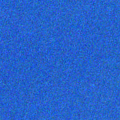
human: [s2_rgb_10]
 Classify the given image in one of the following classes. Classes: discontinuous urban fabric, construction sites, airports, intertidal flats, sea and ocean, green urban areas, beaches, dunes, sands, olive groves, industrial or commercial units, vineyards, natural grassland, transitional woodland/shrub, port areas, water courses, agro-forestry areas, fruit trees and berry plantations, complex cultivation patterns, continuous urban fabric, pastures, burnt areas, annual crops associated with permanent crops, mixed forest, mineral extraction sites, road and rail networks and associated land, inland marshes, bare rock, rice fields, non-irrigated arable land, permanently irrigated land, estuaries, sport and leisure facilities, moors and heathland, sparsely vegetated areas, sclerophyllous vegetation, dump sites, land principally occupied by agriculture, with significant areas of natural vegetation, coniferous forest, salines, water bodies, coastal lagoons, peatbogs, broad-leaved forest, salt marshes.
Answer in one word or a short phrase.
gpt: sea and ocean